Field crop: tomato
Growth stage: 1
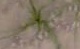
Species: cyperus